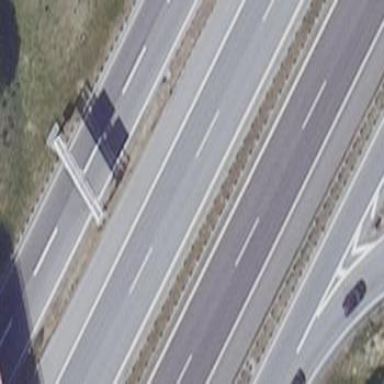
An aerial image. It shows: Asphalt road at Y-junction. It is part of motorway link.